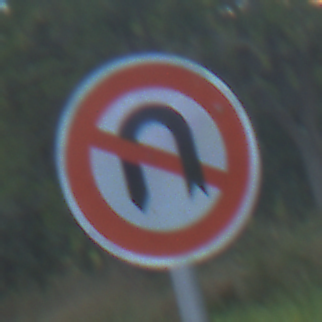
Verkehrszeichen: VerbotWenden
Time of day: MorningAfternoon
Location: Outdoor (Nature)
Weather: PartlyCloudy
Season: NotSpecified
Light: Natural